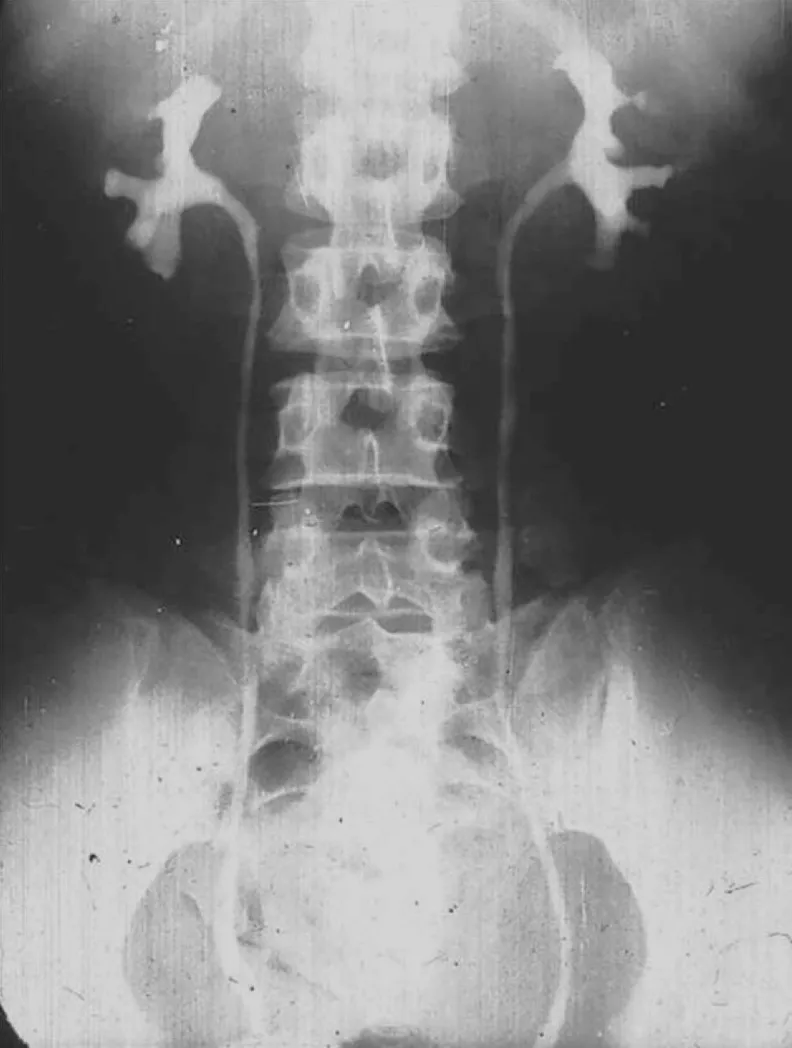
The IVP showed the good renal function and improved drainage at 11.5 months after surgery. IVP = intravenous pyelography.
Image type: radiology (x_ray)